Field crop: maize
Growth stage: 2
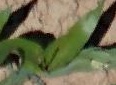
Species: maize